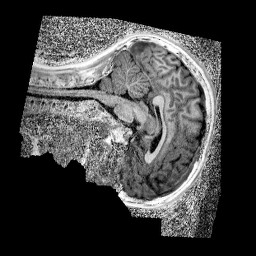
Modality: UNIT1_denoised
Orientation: sagittal
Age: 13
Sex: male
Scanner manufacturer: siemens
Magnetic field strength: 3 T
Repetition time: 4 s
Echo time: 0.00299 s